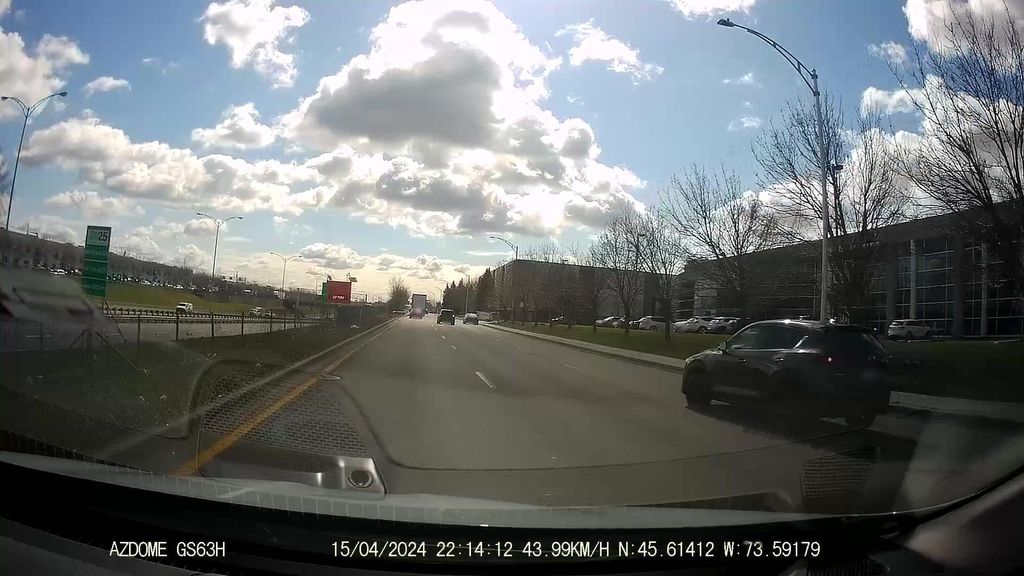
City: montreal